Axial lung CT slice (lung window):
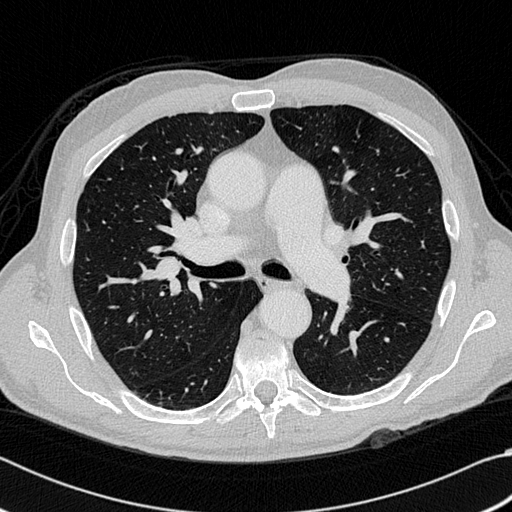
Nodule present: no